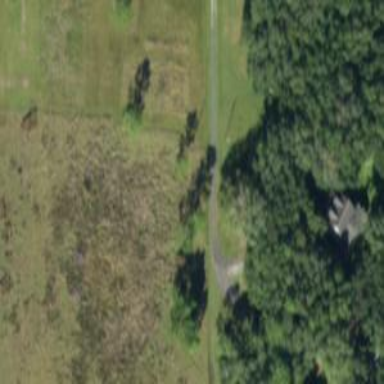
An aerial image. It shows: Driveway leading to service road.